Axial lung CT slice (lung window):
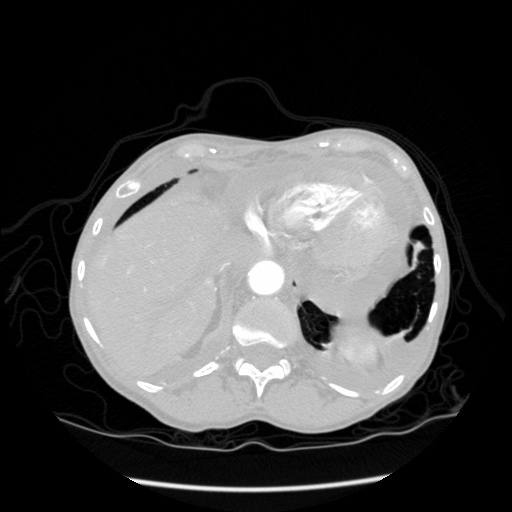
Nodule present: no